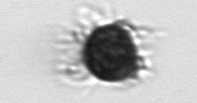
Label: Ciliophora